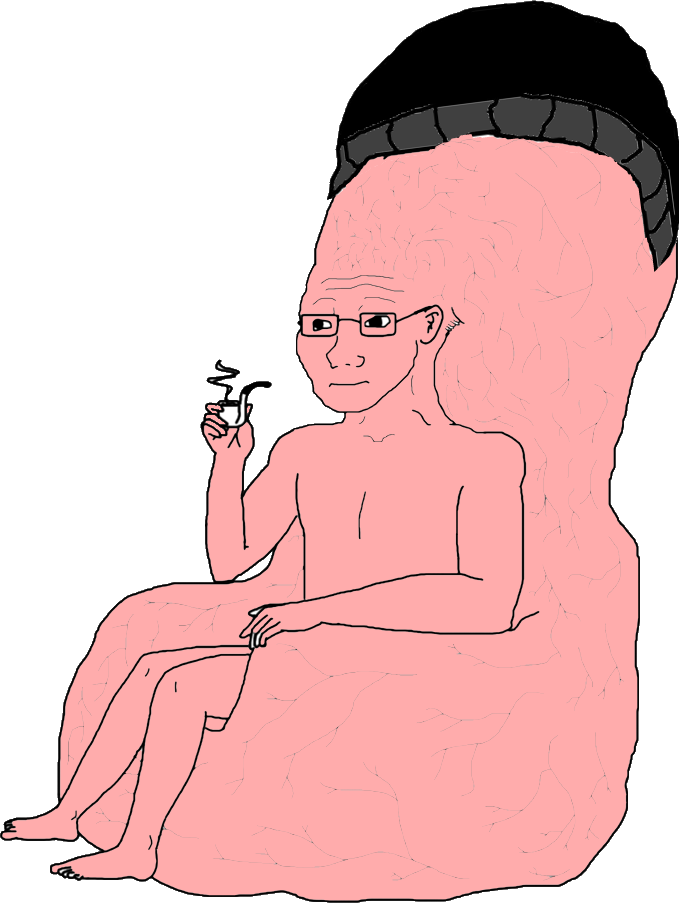
Label: 5_Doomer